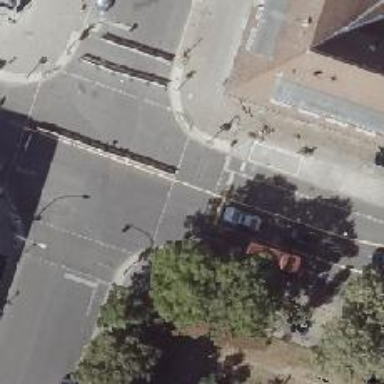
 and lanes for cycling on both sides. The parking lanes are on-street."